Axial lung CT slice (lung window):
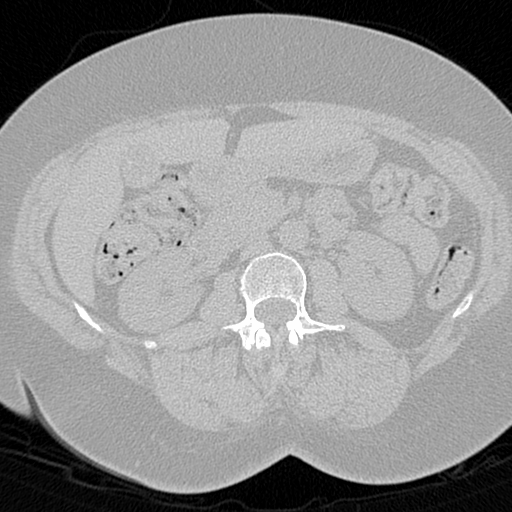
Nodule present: no